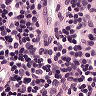
Metastatic tissue present: no